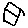
Label: house